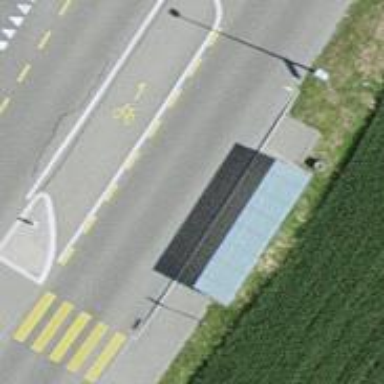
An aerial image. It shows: Zebra crossing near public transport stop position.